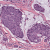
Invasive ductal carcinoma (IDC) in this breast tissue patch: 1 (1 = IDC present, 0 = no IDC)